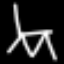
Label: chair